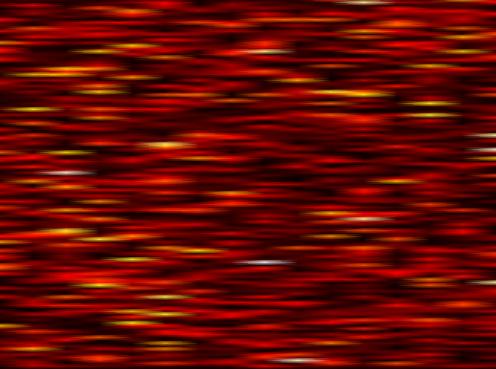
Label: WOLA